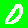
Digit: 0